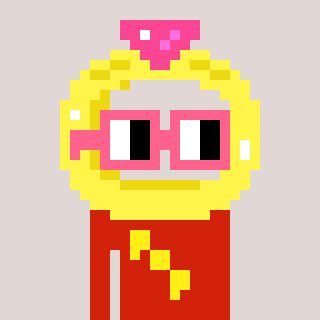
a pixel art character with square pink glasses, a ring-shaped head and a red-colored body on a warm background